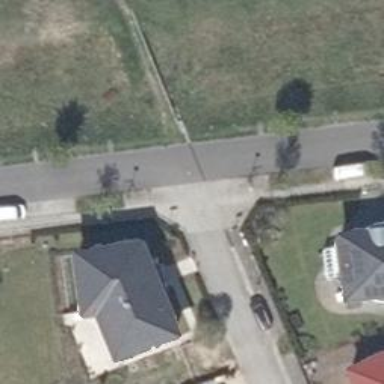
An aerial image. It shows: Smooth asphalt road in residential area.